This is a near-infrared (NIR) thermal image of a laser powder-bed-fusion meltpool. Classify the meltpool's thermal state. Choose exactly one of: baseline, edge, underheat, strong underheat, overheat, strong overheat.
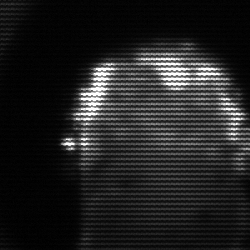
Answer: baseline